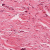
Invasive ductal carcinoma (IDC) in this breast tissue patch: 1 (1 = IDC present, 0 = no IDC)